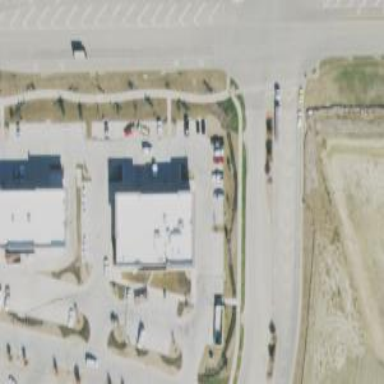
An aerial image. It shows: Post office.